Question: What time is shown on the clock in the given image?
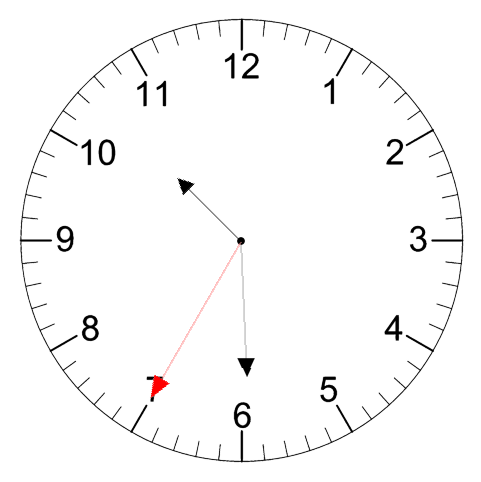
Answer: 10:29:35